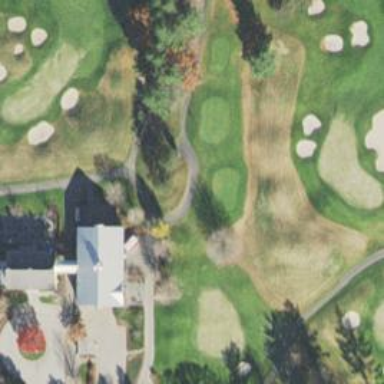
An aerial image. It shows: Path for both road and golf.